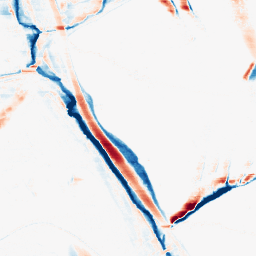
Category: morphological
Decomposition family: morphological_rect
Decomposition parameters: operation: average
width: 20
height: 3
Upsampling method: sinc_hamming
Upsampling parameters: scale: 8
kernel_size: 16
Upsampling scale: 8